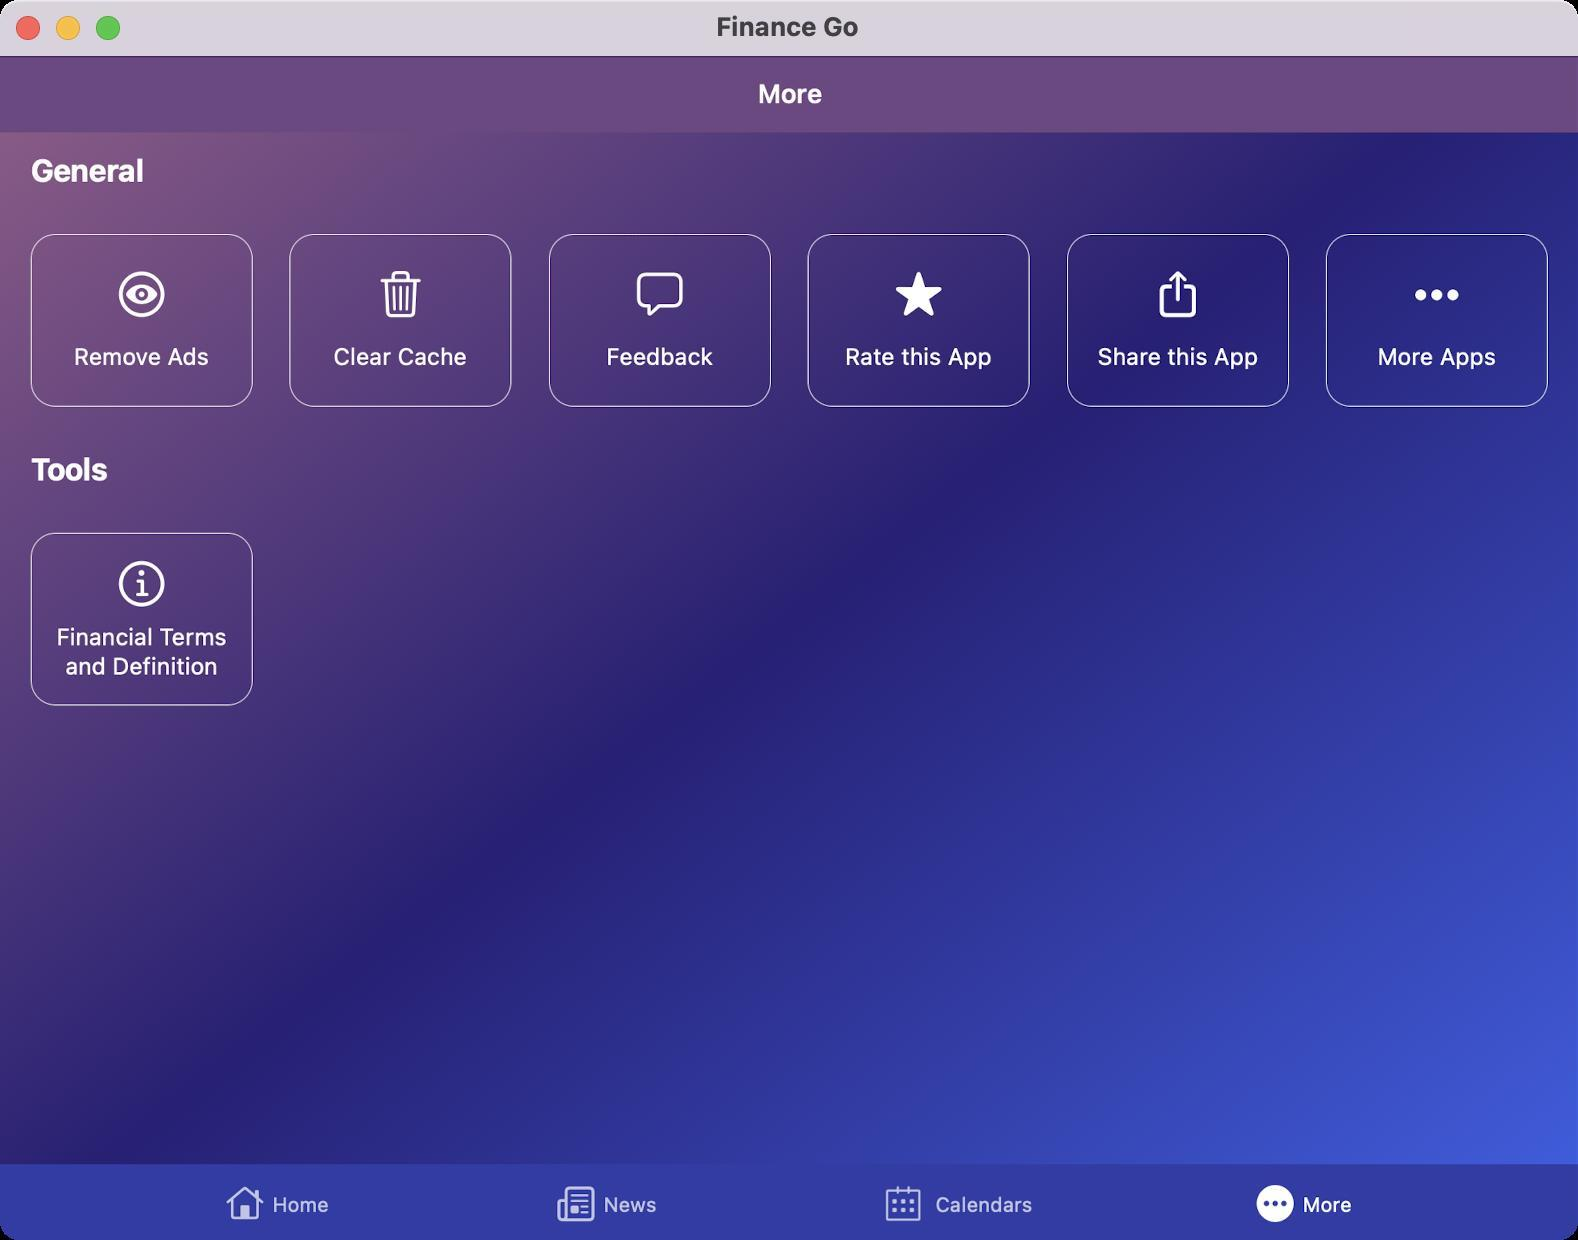
Accessibility tree:
{"name": "Finance_Go", "role": "AXWindow", "description": null, "role_description": "standard window", "value": null, "position": "352.00;95.00", "size": "789;620", "children": [{"name": null, "role": "AXGroup", "description": null, "role_description": "group", "value": null, "position": "0.00;0.00", "size": "789;620", "children": [{"name": null, "role": "AXGroup", "description": null, "role_description": "group", "value": null, "position": "0.00;0.00", "size": "789;621", "children": [{"name": null, "role": "AXGroup", "description": null, "role_description": "group", "value": null, "position": "0.00;0.00", "size": "789;621", "children": [{"name": null, "role": "AXGroup", "description": null, "role_description": "Nav bar", "value": null, "position": "0.00;27.72", "size": "789;38", "children": [{"name": null, "role": "AXHeading", "description": "More", "role_description": "heading", "value": null, "position": "378.84;39.27", "size": "32;16", "children": []}]}, {"name": null, "role": "AXGroup", "description": null, "role_description": "group", "value": null, "position": "0.00;0.00", "size": "789;621", "children": [{"name": null, "role": "AXGroup", "description": null, "role_description": "group", "value": null, "position": "0.00;0.00", "size": "789;621", "children": [{"name": null, "role": "AXGroup", "description": null, "role_description": "collection", "value": null, "position": "0.00;0.00", "size": "789;582", "children": [{"name": null, "role": "AXStaticText", "description": "General", "role_description": "text", "value": null, "position": "15.40;76.23", "size": "57;18", "children": []}, {"name": null, "role": "AXGroup", "description": null, "role_description": "group", "value": null, "position": "15.40;117.04", "size": "111;86", "children": [{"name": null, "role": "AXStaticText", "description": "Remove Ads", "role_description": "text", "value": null, "position": "21.56;170.94", "size": "99;15", "children": []}]}, {"name": null, "role": "AXGroup", "description": null, "role_description": "group", "value": null, "position": "144.76;117.04", "size": "111;86", "children": [{"name": null, "role": "AXStaticText", "description": "Clear Cache", "role_description": "text", "value": null, "position": "150.92;170.94", "size": "99;15", "children": []}]}, {"name": null, "role": "AXGroup", "description": null, "role_description": "group", "value": null, "position": "274.50;117.04", "size": "111;86", "children": [{"name": null, "role": "AXStaticText", "description": "Feedback", "role_description": "text", "value": null, "position": "280.66;170.94", "size": "99;15", "children": []}]}, {"name": null, "role": "AXGroup", "description": null, "role_description": "group", "value": null, "position": "403.87;117.04", "size": "111;86", "children": [{"name": null, "role": "AXStaticText", "description": "Rate this App", "role_description": "text", "value": null, "position": "410.03;170.94", "size": "99;15", "children": []}]}, {"name": null, "role": "AXGroup", "description": null, "role_description": "group", "value": null, "position": "533.61;117.04", "size": "111;86", "children": [{"name": null, "role": "AXStaticText", "description": "Share this App", "role_description": "text", "value": null, "position": "539.77;170.94", "size": "99;15", "children": []}]}, {"name": null, "role": "AXGroup", "description": null, "role_description": "group", "value": null, "position": "662.97;117.04", "size": "111;86", "children": [{"name": null, "role": "AXStaticText", "description": "More Apps", "role_description": "text", "value": null, "position": "669.13;170.94", "size": "99;15", "children": []}]}, {"name": null, "role": "AXStaticText", "description": "Tools", "role_description": "text", "value": null, "position": "15.40;225.61", "size": "38;18", "children": []}, {"name": null, "role": "AXGroup", "description": null, "role_description": "group", "value": null, "position": "15.40;266.42", "size": "111;86", "children": [{"name": null, "role": "AXStaticText", "description": "Financial Terms and Definition", "role_description": "text", "value": null, "position": "21.56;311.08", "size": "99;29", "children": []}]}]}]}]}]}, {"name": null, "role": "AXGroup", "description": "Tab Bar", "role_description": "group", "value": null, "position": "0.00;582.12", "size": "789;38", "children": [{"name": null, "role": "AXRadioButton", "description": "Home", "role_description": "tab", "value": 0, "position": "57.75;582.89", "size": "162;38", "children": []}, {"name": null, "role": "AXRadioButton", "description": "News", "role_description": "tab", "value": 0, "position": "223.30;582.89", "size": "161;38", "children": []}, {"name": null, "role": "AXRadioButton", "description": "Calendars", "role_description": "tab", "value": 0, "position": "387.31;582.89", "size": "182;38", "children": []}, {"name": null, "role": "AXRadioButton", "description": "More", "role_description": "tab", "value": 1, "position": "572.88;582.89", "size": "159;38", "children": []}]}]}]}, {"name": null, "role": "AXButton", "description": null, "role_description": "close button", "value": null, "position": "7.00;6.00", "size": "14;16", "children": []}, {"name": null, "role": "AXButton", "description": null, "role_description": "full screen button", "value": null, "position": "47.00;6.00", "size": "14;16", "children": [{"name": null, "role": "AXGroup", "description": null, "role_description": "group", "value": null, "position": "47.00;6.00", "size": "14;16", "children": [{"name": null, "role": "AXGroup", "description": null, "role_description": "group", "value": null, "position": "47.00;6.00", "size": "14;16", "children": []}]}]}, {"name": null, "role": "AXButton", "description": null, "role_description": "minimize button", "value": null, "position": "27.00;6.00", "size": "14;16", "children": []}, {"name": null, "role": "AXStaticText", "description": null, "role_description": "text", "value": "Finance Go", "position": "356.00;5.00", "size": "76;16", "children": []}]}